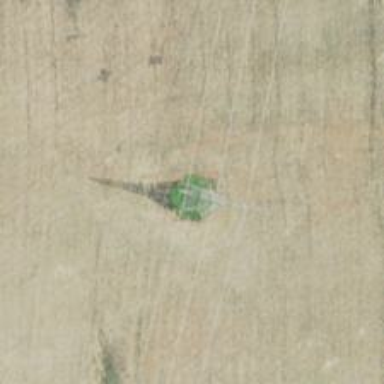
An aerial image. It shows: Power tower.